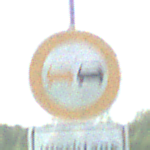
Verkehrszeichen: Ueberholverbot
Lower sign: ZeitangabenMitBeschraenkungAufWochentage1
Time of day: MorningAfternoon
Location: Outdoor (Nature)
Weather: PartlyCloudy
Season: NotSpecified
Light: Natural